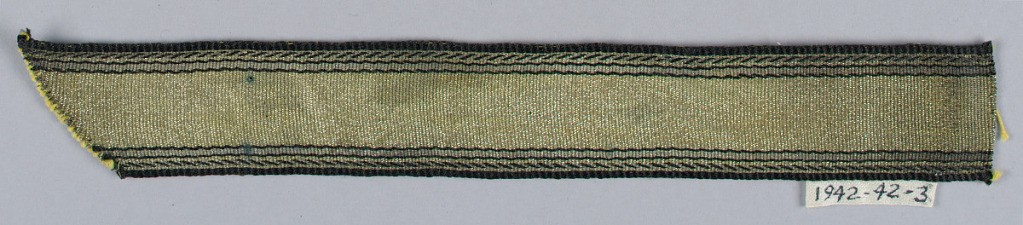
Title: Trimming
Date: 18th century
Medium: silk, metallic thread Technique: plain weave
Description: Gold and black with warps of gold and black threads. Weft is yellow silk. The design consists of black stripes along each side with a diagonal pin stripe just within the final black edging.